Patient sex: F
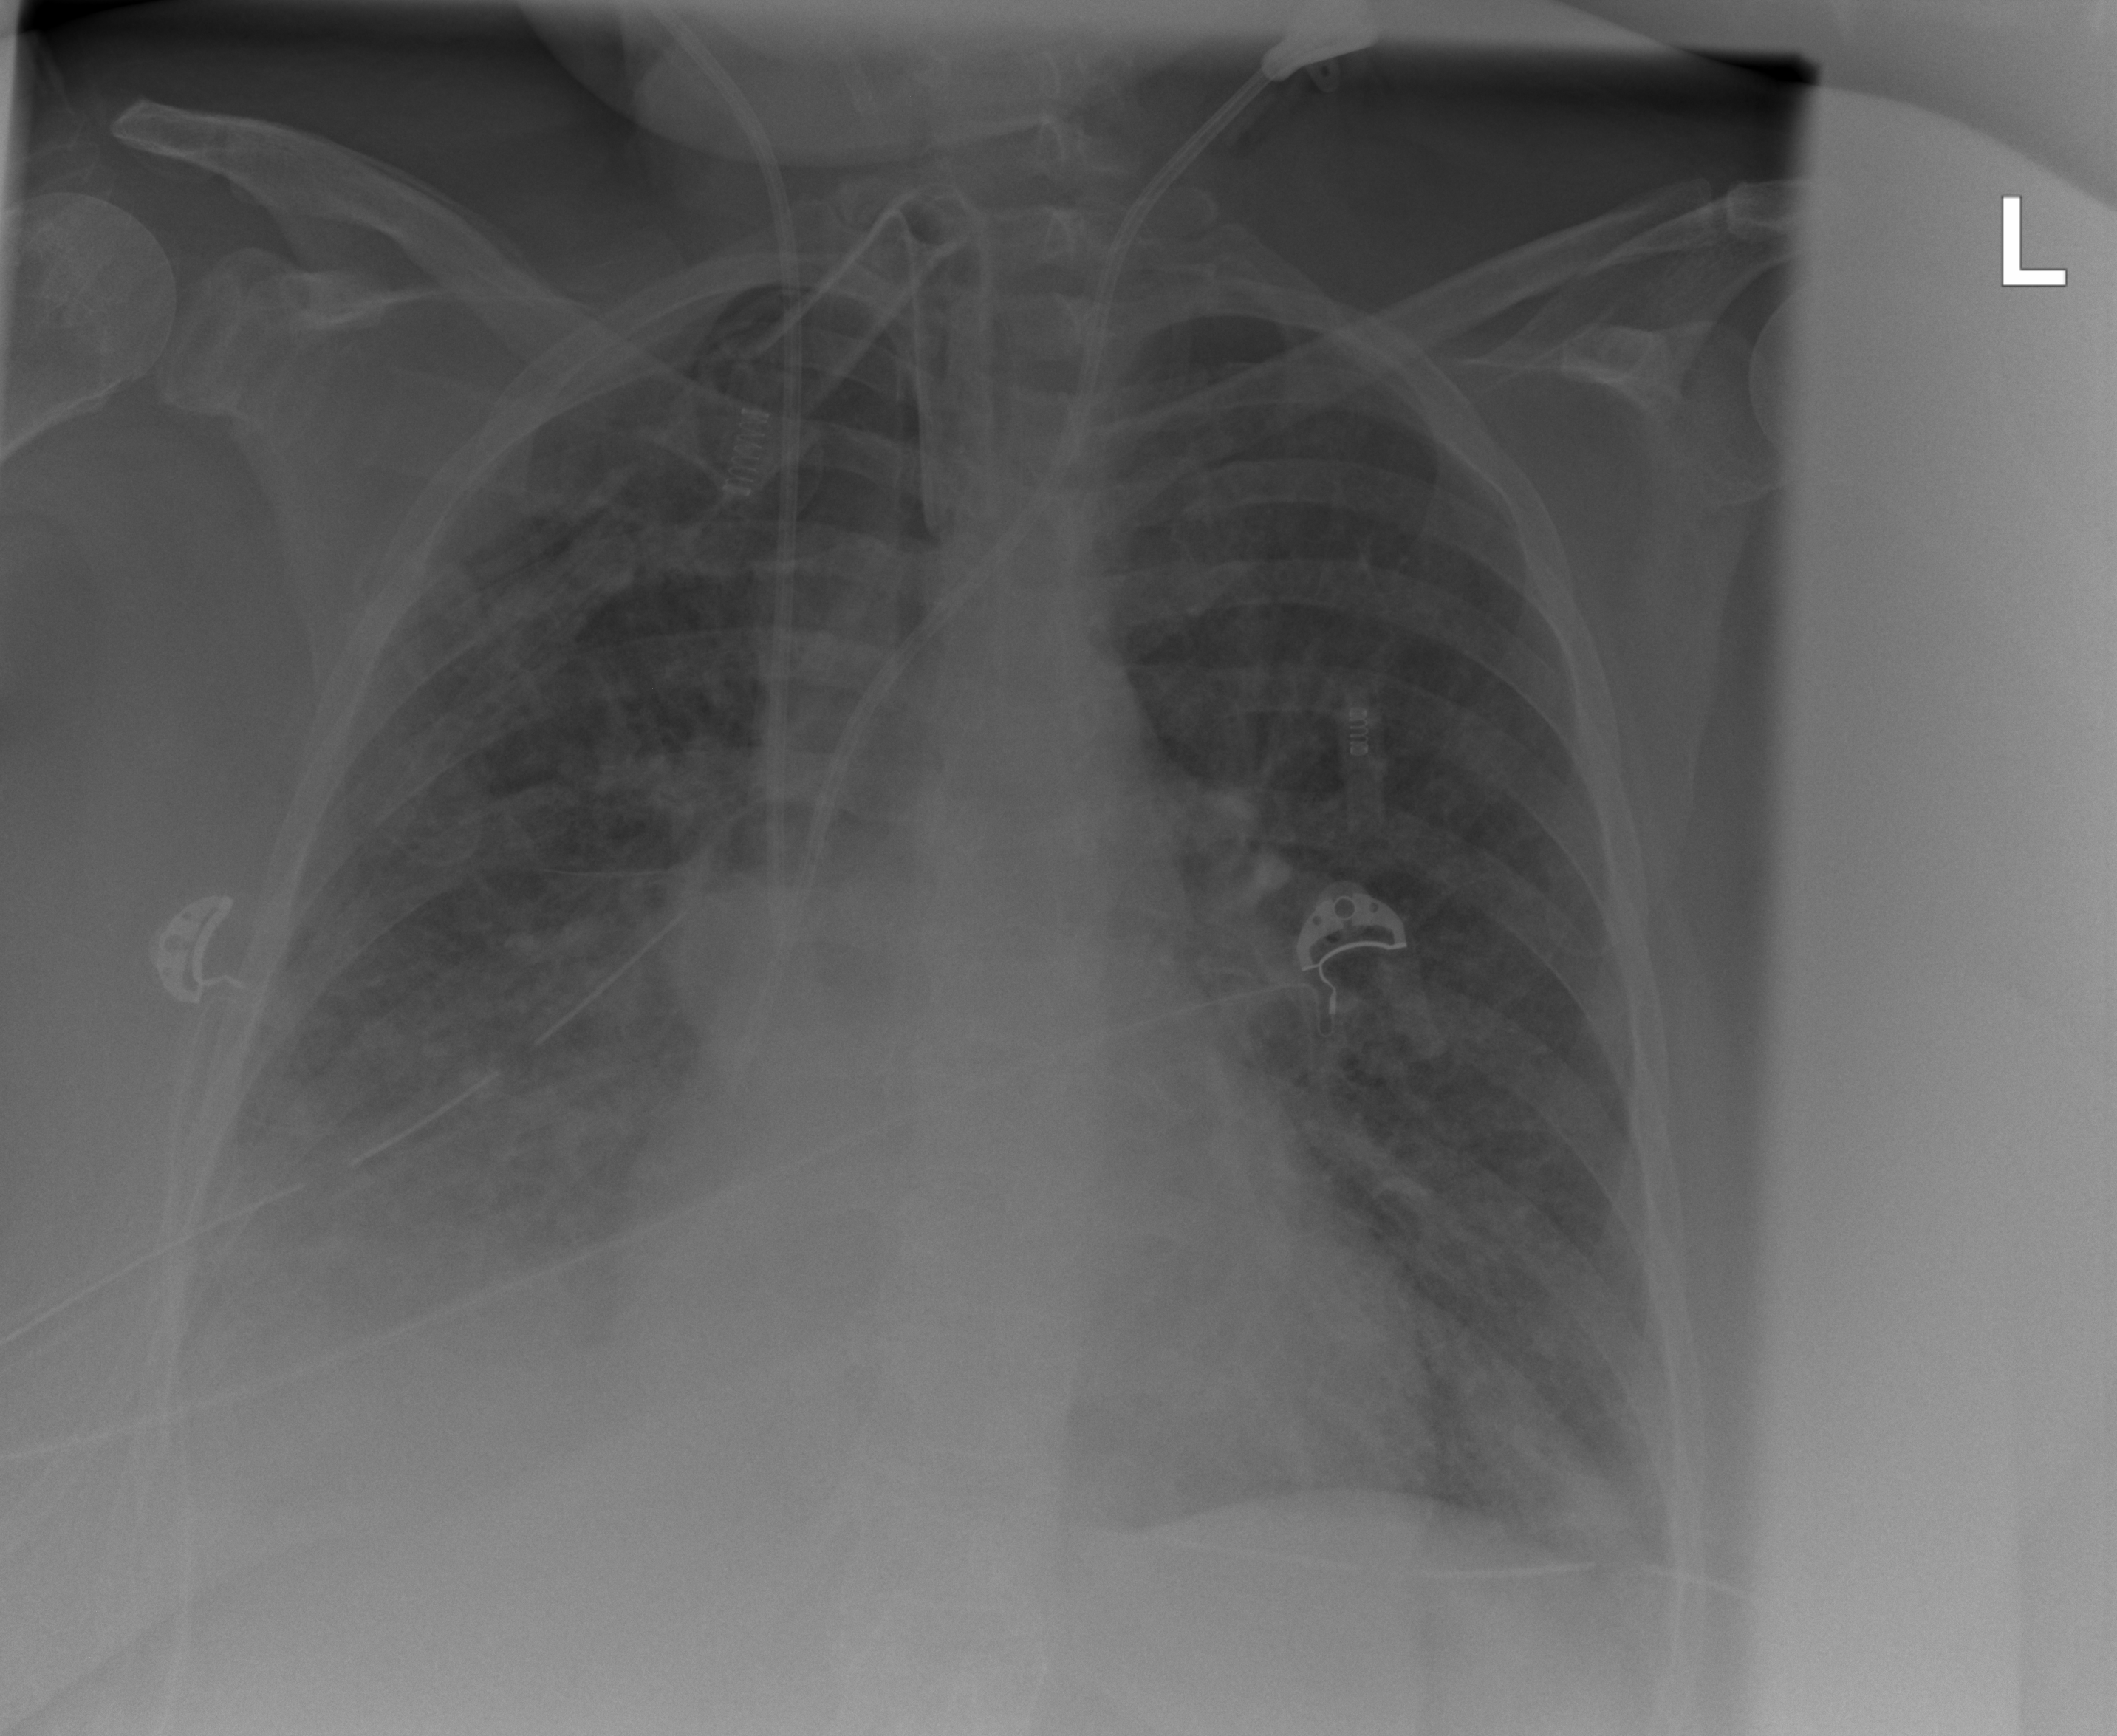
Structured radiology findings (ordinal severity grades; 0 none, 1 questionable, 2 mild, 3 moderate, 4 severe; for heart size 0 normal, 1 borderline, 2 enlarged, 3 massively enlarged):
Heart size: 0
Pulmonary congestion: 2
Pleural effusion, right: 3
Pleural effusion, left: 2
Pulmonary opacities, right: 3
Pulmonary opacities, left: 2
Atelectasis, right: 3
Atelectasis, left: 2